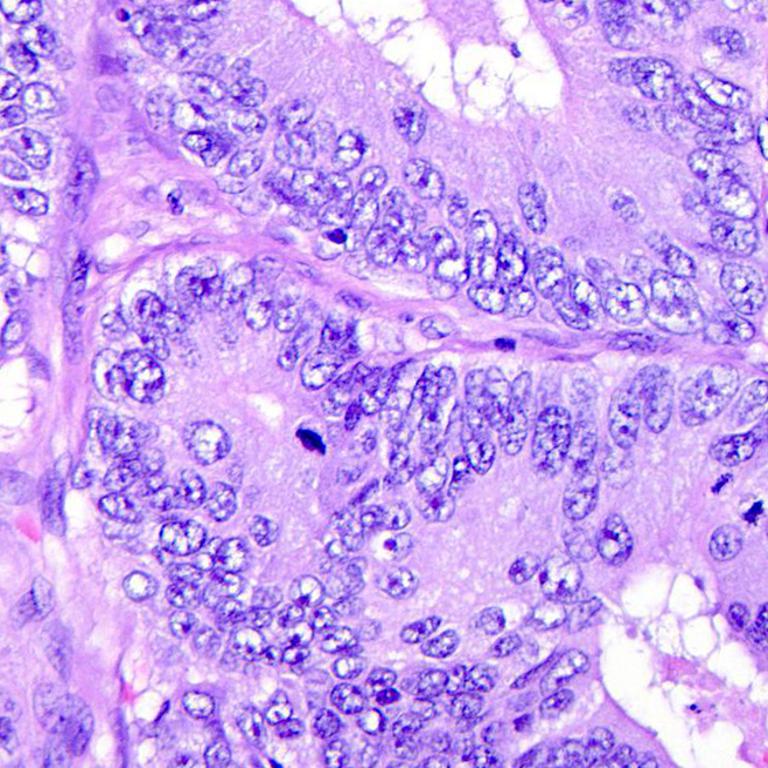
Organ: colon
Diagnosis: adenocarcinomas